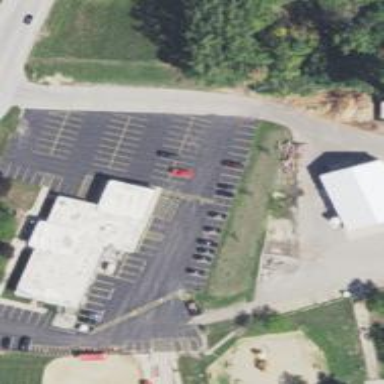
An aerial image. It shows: Parking area.